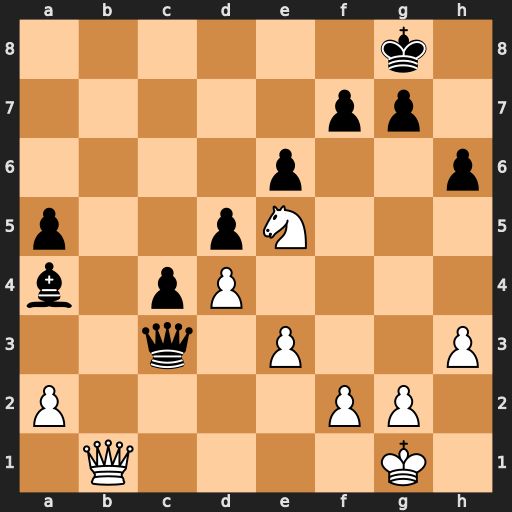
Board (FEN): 6k1/5pp1/4p2p/p2pN3/b1pP4/2q1P2P/P4PP1/1Q4K1
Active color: w
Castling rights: -
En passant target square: -
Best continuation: Qb8+ Kh7 Nxf7